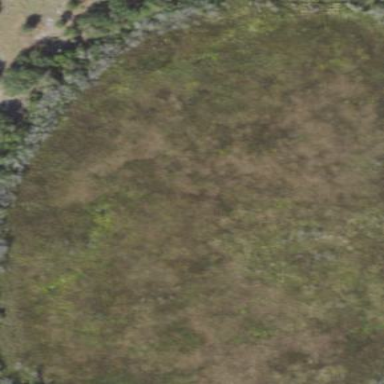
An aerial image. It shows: Marshy wetland area.